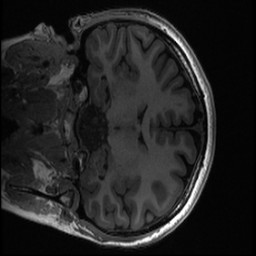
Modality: T1w
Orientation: coronal
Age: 20
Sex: female